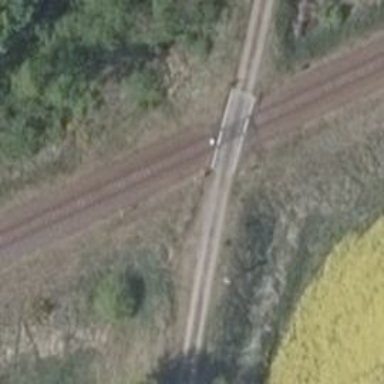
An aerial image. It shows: Gravel track with grade3 tracktype.